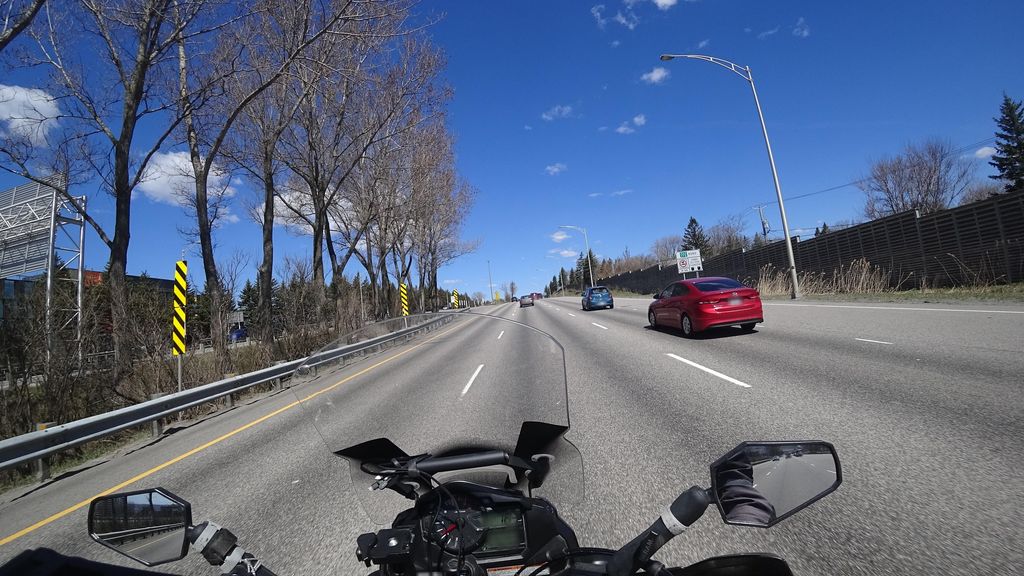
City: quebec_city